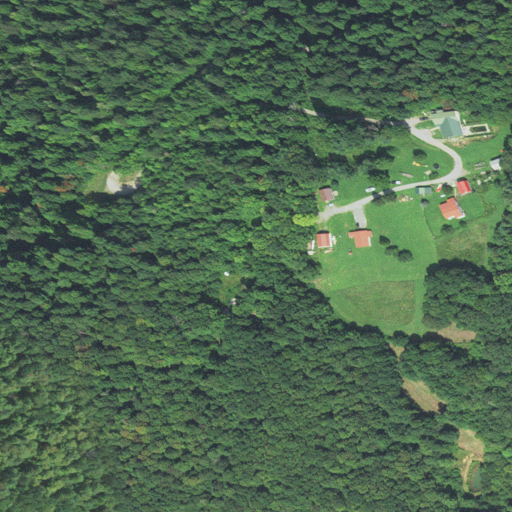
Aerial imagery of ridge(s) in West Virginia named Bearpen Ridge containing deciduous forest, open development, pasture, and low intensity development